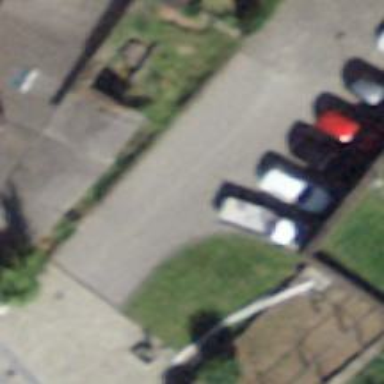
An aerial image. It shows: Parking aisle with unhewn cobblestone surface.